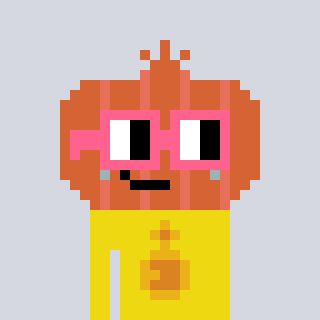
a pixel art character with square pink glasses, a onion-shaped head and a yellow-colored body on a cool background